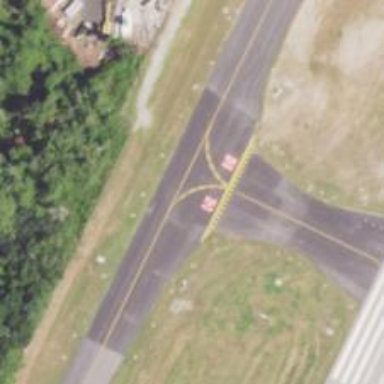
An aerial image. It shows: View of taxiway at the airport.